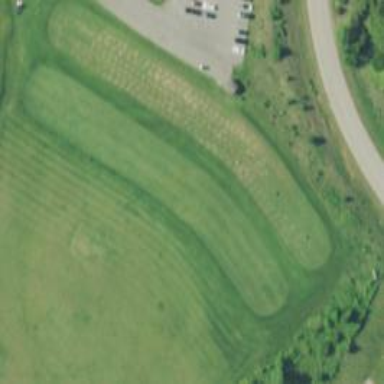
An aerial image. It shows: Golf tee on grassy land.